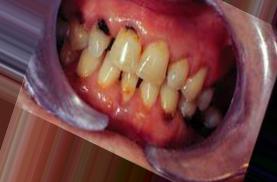
Condition: Caries